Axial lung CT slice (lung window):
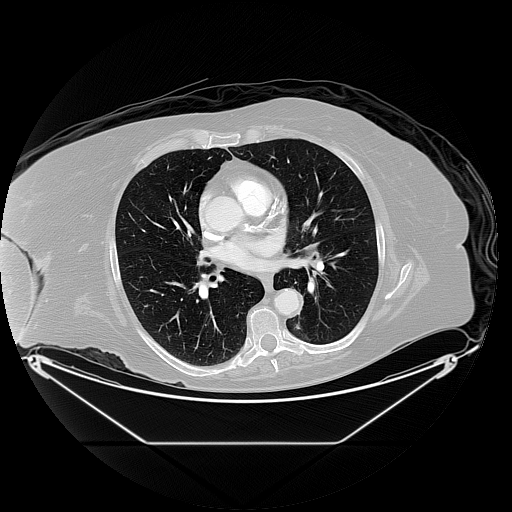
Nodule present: no